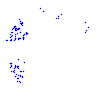
Particle: proton